Field crop: maize
Growth stage: 2
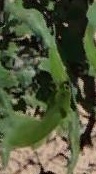
Species: maize